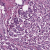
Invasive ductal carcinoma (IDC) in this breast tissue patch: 1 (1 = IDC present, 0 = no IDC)